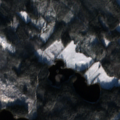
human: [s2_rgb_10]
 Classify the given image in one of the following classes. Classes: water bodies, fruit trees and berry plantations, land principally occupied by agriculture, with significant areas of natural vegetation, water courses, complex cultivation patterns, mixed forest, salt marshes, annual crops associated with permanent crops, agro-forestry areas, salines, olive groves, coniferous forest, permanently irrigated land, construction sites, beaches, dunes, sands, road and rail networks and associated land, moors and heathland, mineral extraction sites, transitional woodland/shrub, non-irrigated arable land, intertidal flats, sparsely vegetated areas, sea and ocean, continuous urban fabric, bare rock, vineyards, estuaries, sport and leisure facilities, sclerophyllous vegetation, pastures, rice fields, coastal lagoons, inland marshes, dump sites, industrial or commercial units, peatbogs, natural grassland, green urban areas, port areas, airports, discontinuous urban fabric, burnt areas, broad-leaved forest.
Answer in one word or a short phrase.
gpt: land principally occupied by agriculture, with significant areas of natural vegetation, coniferous forest, mixed forest, transitional woodland/shrub, water bodies